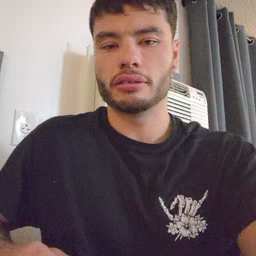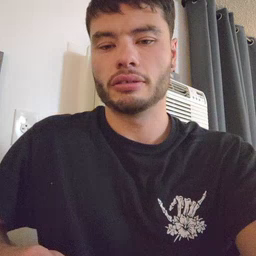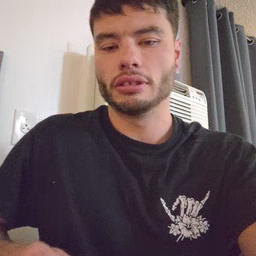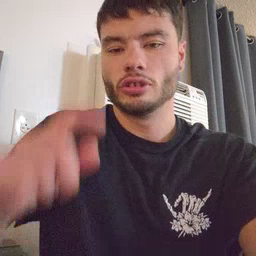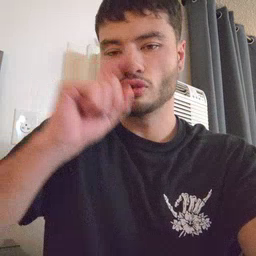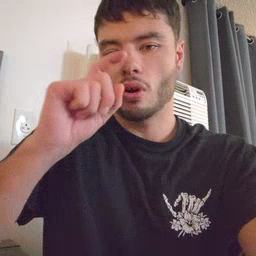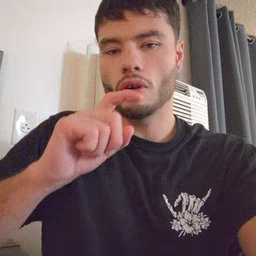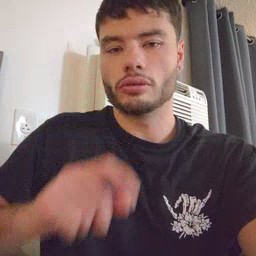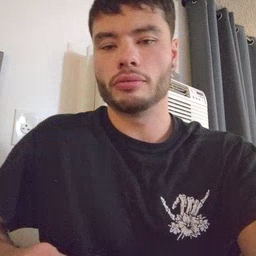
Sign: doll